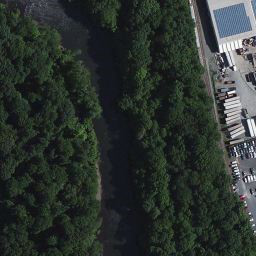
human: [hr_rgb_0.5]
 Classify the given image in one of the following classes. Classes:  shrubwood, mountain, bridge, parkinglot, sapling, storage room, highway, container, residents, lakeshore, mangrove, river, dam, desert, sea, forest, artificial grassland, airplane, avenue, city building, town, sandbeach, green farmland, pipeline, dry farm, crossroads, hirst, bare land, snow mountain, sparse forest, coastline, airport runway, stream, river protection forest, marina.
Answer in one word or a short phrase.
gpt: river